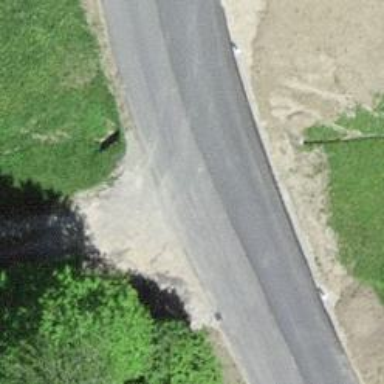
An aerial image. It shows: Tertiary road.